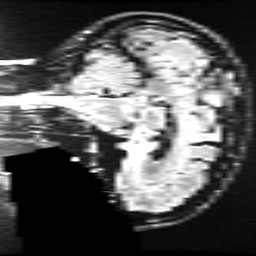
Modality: FLAIR
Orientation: sagittal
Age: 47
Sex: female
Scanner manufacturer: ge
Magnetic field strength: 3 T
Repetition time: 11 s
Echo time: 0.1497 s